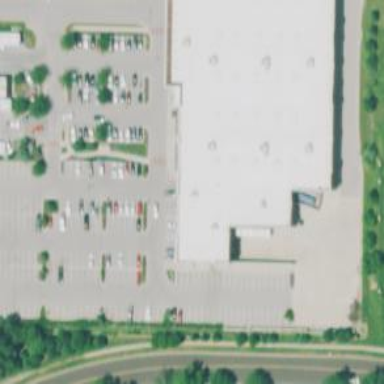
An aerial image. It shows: Parking space.